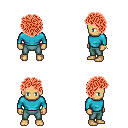
a pixel art fantasy rpg character, male body template, human, tanned skin, teal long-sleeve shirt, teal pants, red curly afro hairstyle, bracelets, four views (front, back, left, right), 2x2 character sprite sheet, small pixel art, hard edges, no anti-aliasing